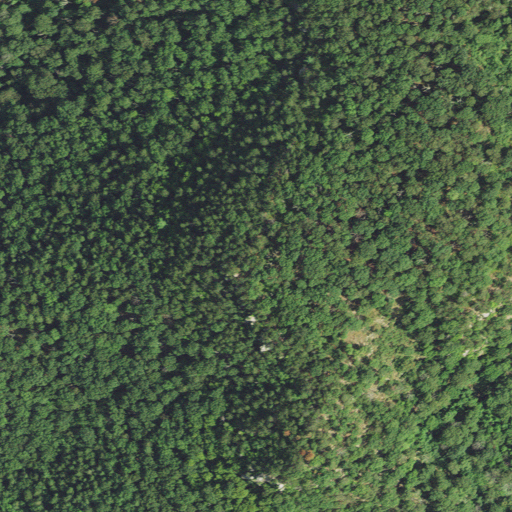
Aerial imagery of cliff(s) in West Virginia named Cheeks Rocks containing deciduous forest and mixed forest